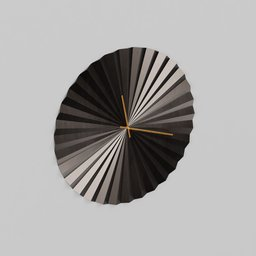
Label: decoration